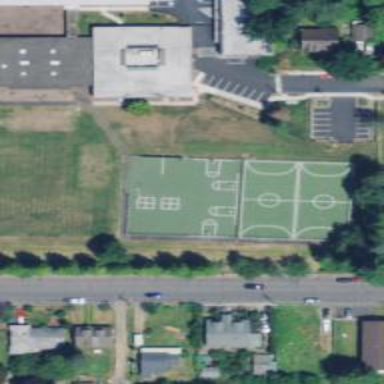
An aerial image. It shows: Basketball court on pitch.